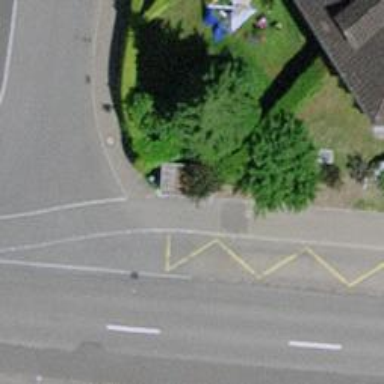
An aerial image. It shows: Hedge acting as barrier.